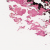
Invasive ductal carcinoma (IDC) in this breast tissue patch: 0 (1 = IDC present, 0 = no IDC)